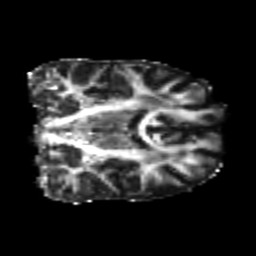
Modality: FA
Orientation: coronal
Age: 23
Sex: female
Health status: healthy
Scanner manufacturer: philips
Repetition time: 7.386 s
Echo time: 0.08599 s